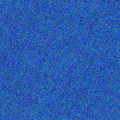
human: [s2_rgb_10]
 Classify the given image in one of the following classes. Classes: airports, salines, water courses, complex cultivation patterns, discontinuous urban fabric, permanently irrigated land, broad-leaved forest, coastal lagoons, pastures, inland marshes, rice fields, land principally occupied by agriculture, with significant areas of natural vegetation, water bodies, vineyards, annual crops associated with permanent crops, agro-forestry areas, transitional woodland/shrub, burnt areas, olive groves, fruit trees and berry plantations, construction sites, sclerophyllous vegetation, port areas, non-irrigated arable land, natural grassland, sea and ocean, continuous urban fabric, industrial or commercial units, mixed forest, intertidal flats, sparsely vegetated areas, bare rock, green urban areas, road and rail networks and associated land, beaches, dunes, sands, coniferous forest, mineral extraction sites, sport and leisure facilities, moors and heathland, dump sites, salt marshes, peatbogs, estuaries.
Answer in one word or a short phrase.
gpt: sea and ocean